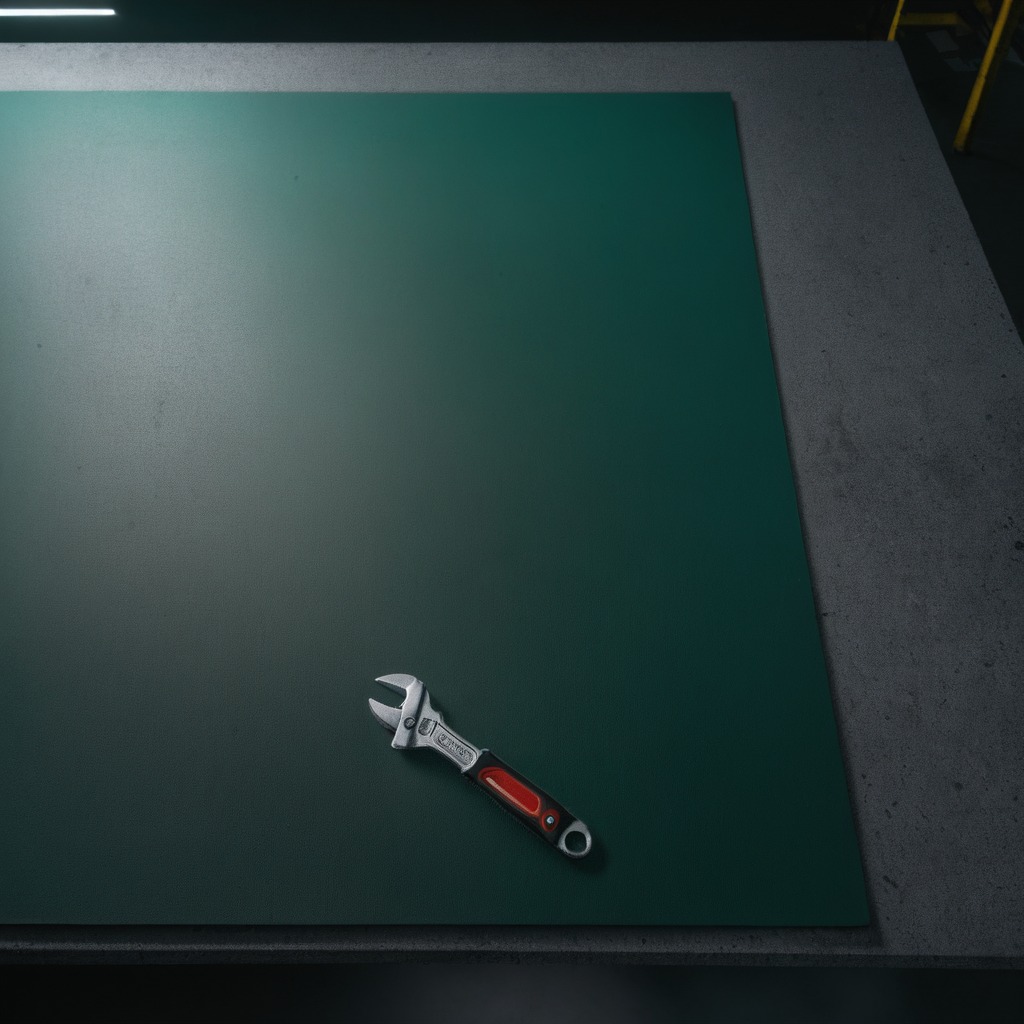
An wrench is lying on the granite tabletop inside a workshop at night.